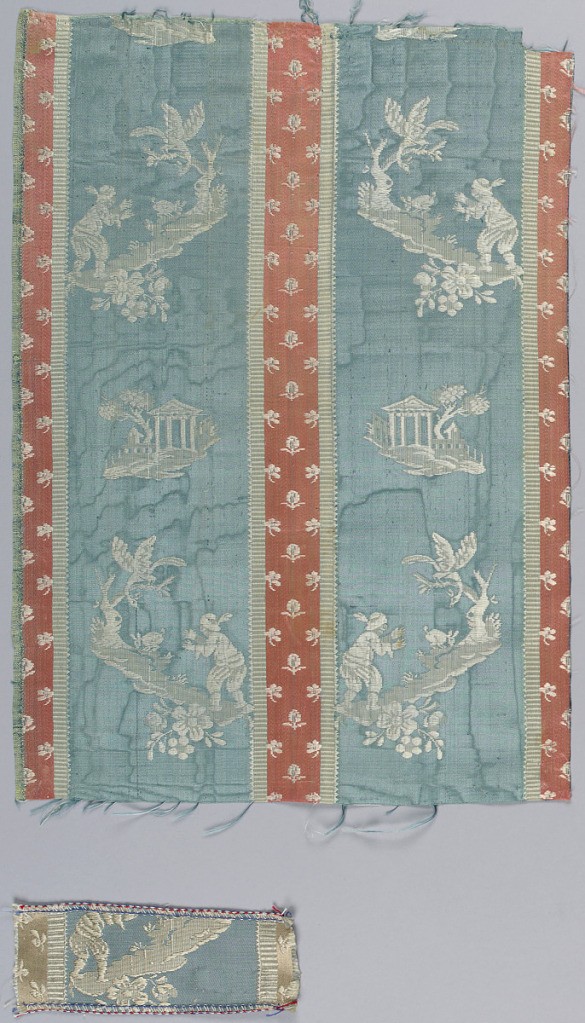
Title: Textile
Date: early 19th century
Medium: silk Technique: satin weave with moiré
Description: Silk with blue moiré stripes and narrow red satin stripes has small, isolated designs in white of a hunter pursuing a hare and a small pavilion with trees. Red stripes have a pattern of small white sprigs.